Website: bh-photo
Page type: review-order
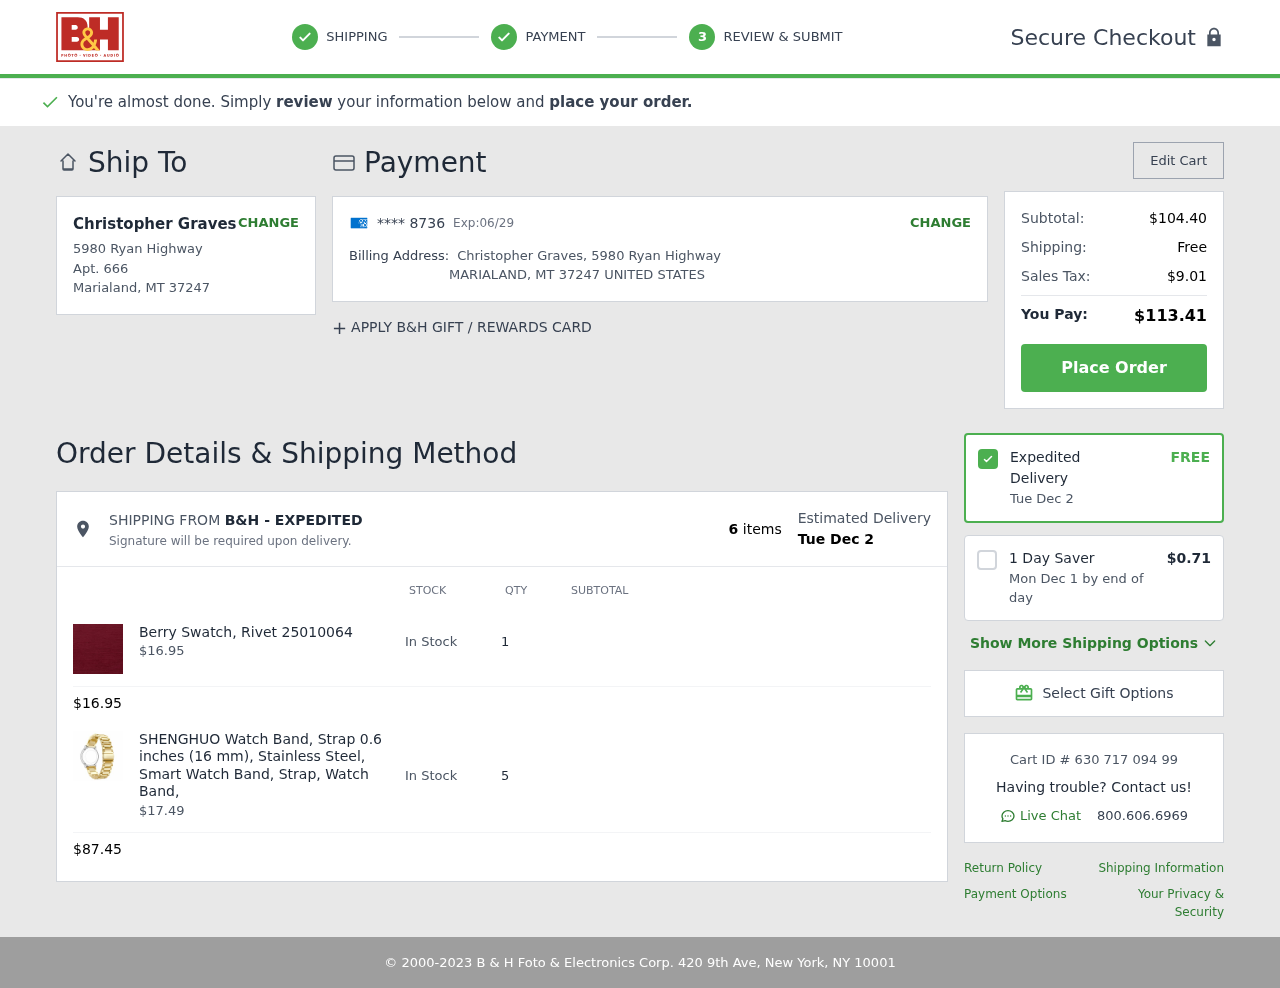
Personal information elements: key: PII_CARD_EXPIRY
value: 06/29
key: PII_CARD_LAST4
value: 8736
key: PII_CITY
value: Marialand
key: PII_COUNTRY
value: UNITED STATES
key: PII_FULLNAME
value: Christopher Graves
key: PII_POSTCODE
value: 37247
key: PII_STATE_ABBR
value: MT
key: PII_STREET
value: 5980 Ryan Highway
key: PII_STREET2
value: Apt. 666
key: PII_STREET2
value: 5980 Ryan Highway
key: PII_FULLNAME2
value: Christopher Graves
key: PII_CITY2
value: MARIALAND
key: PII_STATE_ABBR2
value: MT
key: PII_POSTCODE2
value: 37247
Product elements: key: PRODUCT1_NAME
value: Berry Swatch, Rivet 25010064
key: PRODUCT1_PRICE
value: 16.95
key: PRODUCT1_QUANTITY
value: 1
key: PRODUCT2_NAME
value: SHENGHUO Watch Band, Strap 0.6 inches (16 mm), Stainless Steel, Smart Watch Band, Strap, Watch Band,
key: PRODUCT2_PRICE
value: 17.49
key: PRODUCT2_QUANTITY
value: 5
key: PRODUCT1_SUBTOTAL
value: $16.95
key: PRODUCT2_SUBTOTAL
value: $87.45
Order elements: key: ORDER_SUBTOTAL
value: $104.40
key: ORDER_SHIPPING_COST
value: Free
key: ORDER_TAX
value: $9.01
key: ORDER_TOTAL
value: $113.41
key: ORDER_NUM_ITEMS
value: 6 items
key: ORDER_DELIVERY_DATE
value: Tue Dec 2
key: ORDER_DELIVERY_DATE2
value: Tue Dec 2
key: ORDER_DELIVERY_DATE_ALT
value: Mon Dec 1 by end of day
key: ORDER_EXPEDITED_SHIPPING
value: $0.71
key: ORDER_ID
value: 630 717 094 99